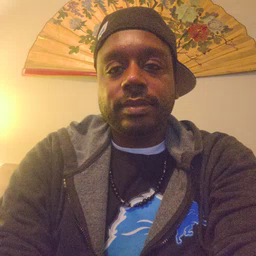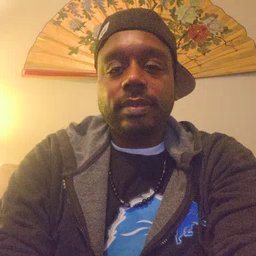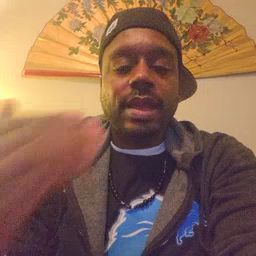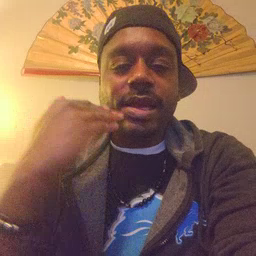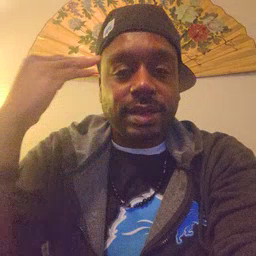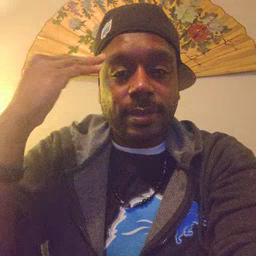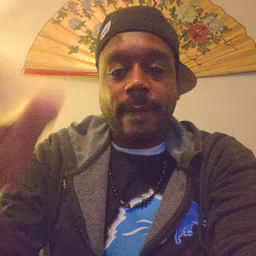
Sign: head